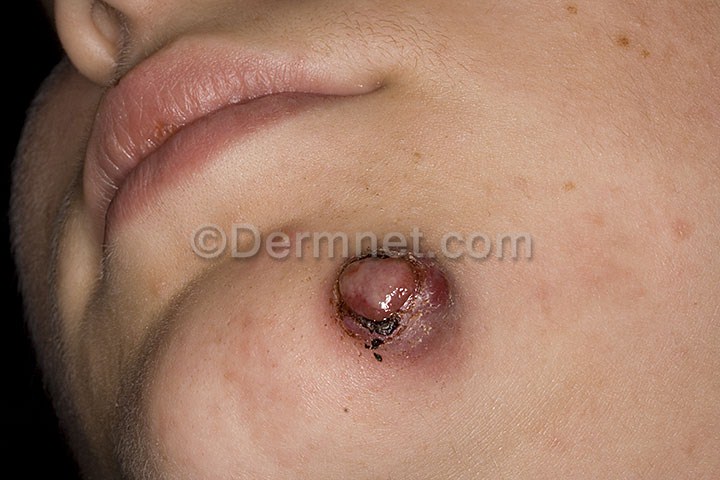
Disease: Vascular Tumors